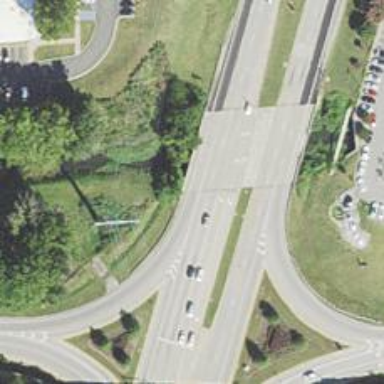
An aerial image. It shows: Primary link highway bridge with asphalt surface.